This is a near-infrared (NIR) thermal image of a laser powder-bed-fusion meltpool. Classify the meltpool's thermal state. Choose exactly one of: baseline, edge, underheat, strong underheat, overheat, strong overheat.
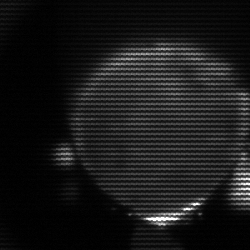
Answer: edge